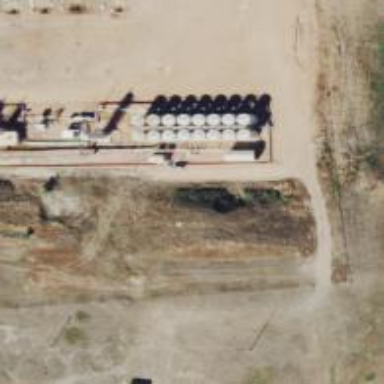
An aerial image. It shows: Storage tank with man-made structure.